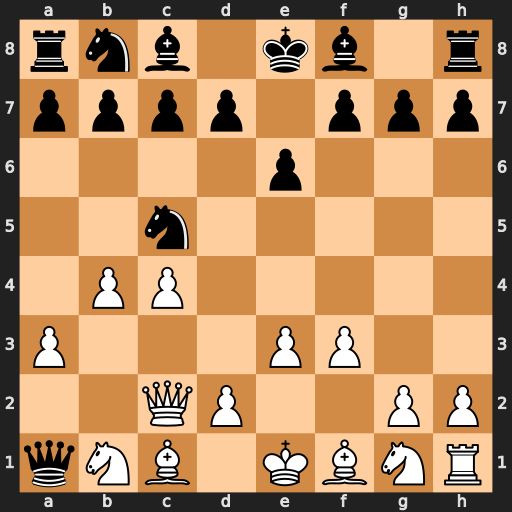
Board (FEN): rnb1kb1r/pppp1ppp/4p3/2n5/1PP5/P3PP2/2QP2PP/qNB1KBNR
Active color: w
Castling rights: Kkq
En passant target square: -
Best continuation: Bb2 Qxb2 Qxb2